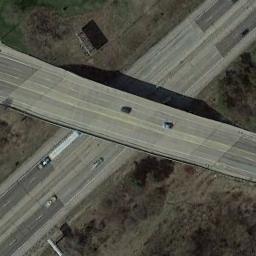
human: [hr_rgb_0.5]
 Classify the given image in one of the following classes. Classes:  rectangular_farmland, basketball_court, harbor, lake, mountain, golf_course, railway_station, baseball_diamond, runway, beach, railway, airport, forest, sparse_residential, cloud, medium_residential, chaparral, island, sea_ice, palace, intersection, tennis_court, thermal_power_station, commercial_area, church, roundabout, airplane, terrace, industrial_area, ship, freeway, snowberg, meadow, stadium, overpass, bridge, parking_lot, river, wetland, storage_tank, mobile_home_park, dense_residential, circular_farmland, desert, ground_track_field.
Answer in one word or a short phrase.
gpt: overpass